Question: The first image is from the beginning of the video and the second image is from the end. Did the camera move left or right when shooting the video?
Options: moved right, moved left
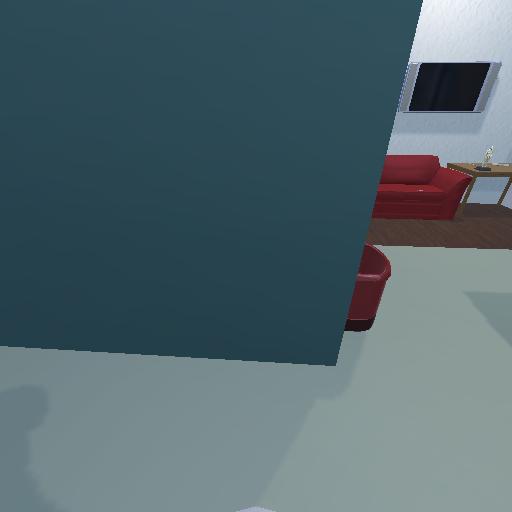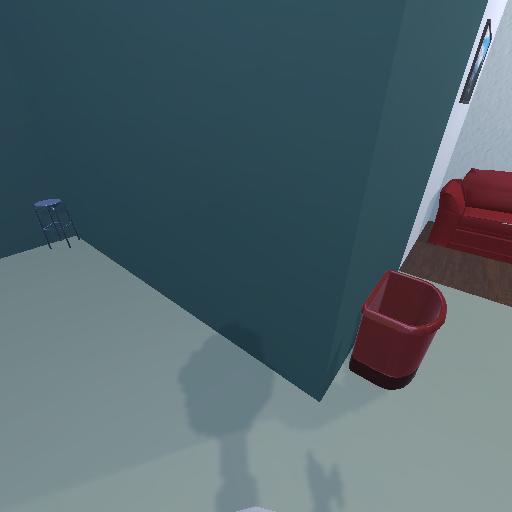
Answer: moved right